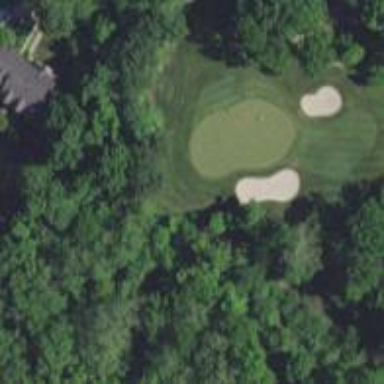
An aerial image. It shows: View of golf hole.